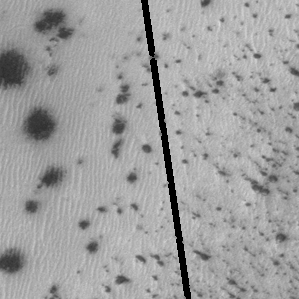
Label: frost